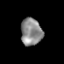
Tissue: prostate
Cell type: T cells
Senescence score: 0.2822
Nuclear area (px): 564
Mean DAPI intensity: 139.156